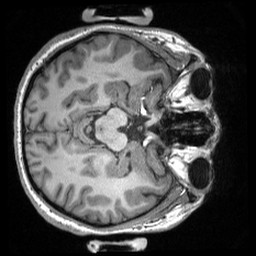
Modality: T1w
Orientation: axial
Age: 18
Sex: female
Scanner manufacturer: siemens
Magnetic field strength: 3 T
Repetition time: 2.3 s
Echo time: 0.00308 s